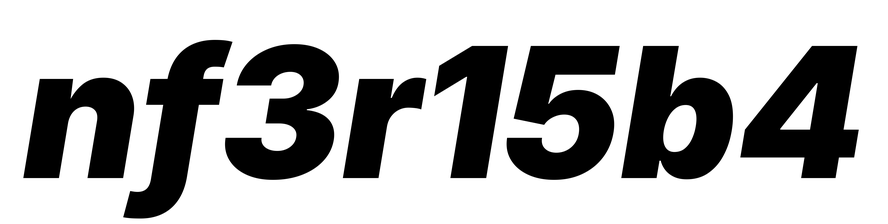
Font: Inter-Italic_Black_Italic